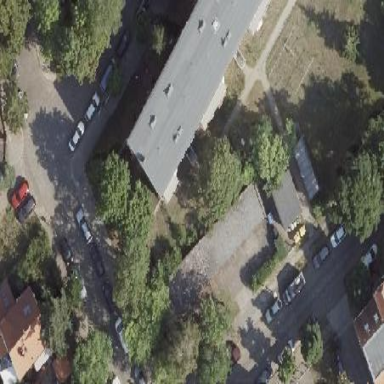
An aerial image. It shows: Skillion-roofed garages.